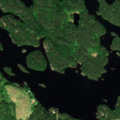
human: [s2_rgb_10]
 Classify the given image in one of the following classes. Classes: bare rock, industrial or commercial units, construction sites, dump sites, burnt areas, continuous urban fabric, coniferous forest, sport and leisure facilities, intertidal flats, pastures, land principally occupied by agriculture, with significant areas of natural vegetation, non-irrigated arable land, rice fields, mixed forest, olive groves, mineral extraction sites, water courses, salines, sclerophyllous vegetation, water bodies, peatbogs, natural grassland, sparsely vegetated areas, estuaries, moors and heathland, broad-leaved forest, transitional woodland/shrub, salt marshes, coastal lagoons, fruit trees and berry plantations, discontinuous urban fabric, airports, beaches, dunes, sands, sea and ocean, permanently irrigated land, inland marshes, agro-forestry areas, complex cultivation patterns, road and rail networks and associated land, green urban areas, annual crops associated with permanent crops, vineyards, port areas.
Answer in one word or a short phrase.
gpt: coniferous forest, mixed forest, water bodies